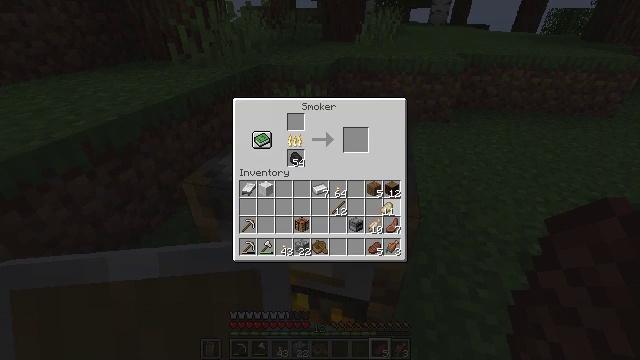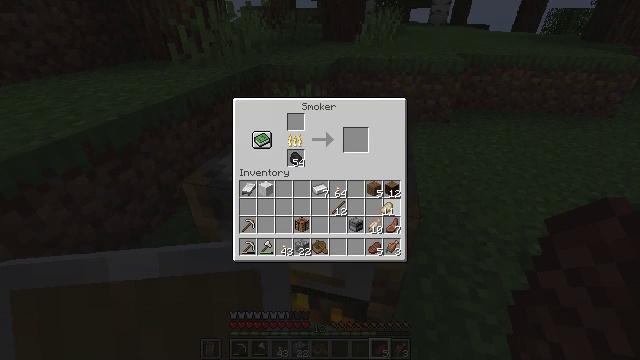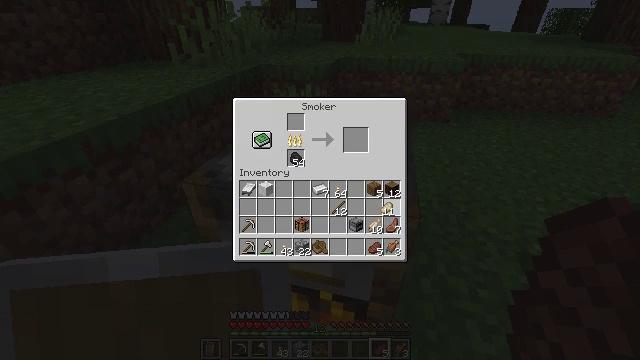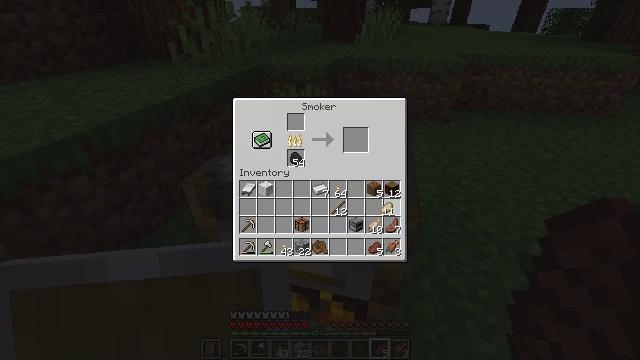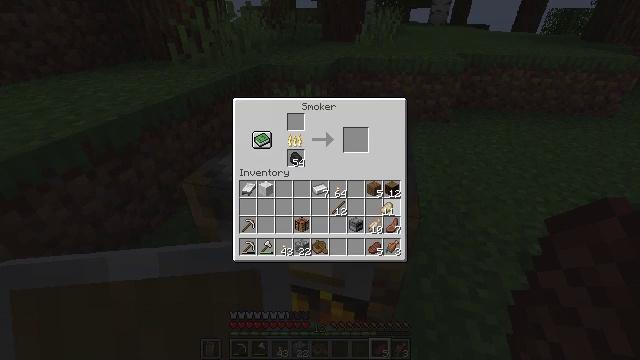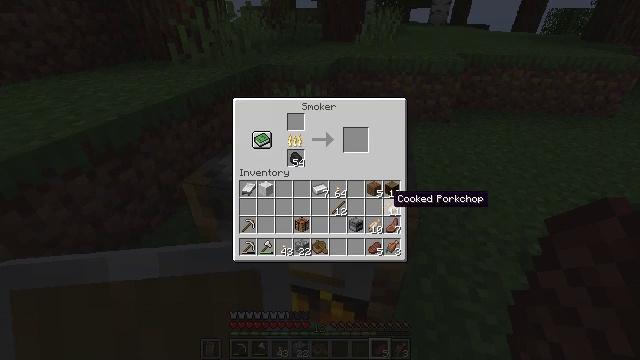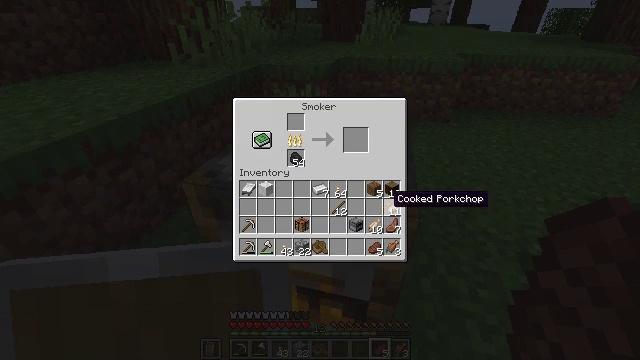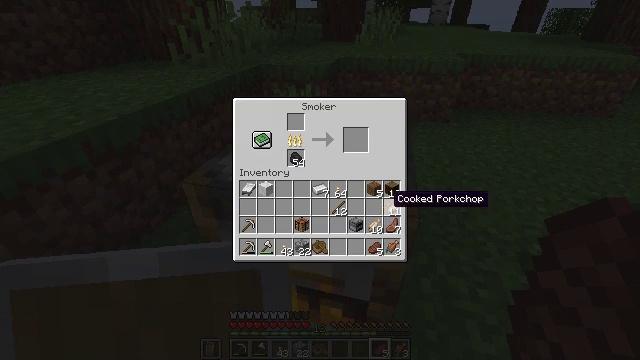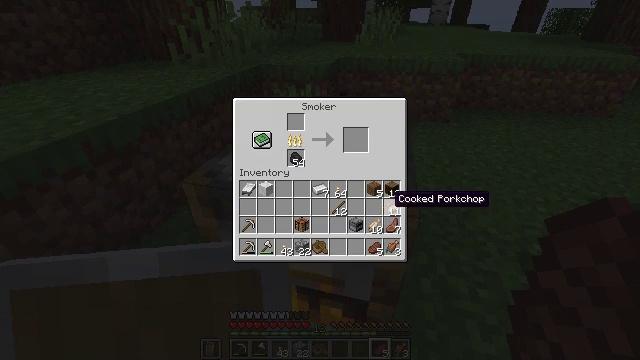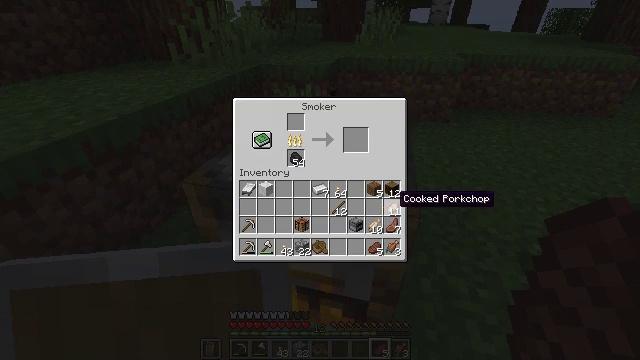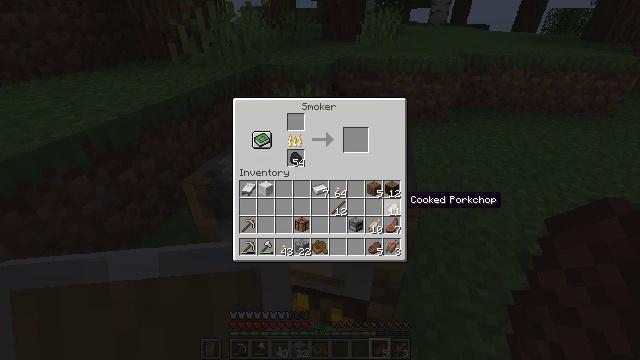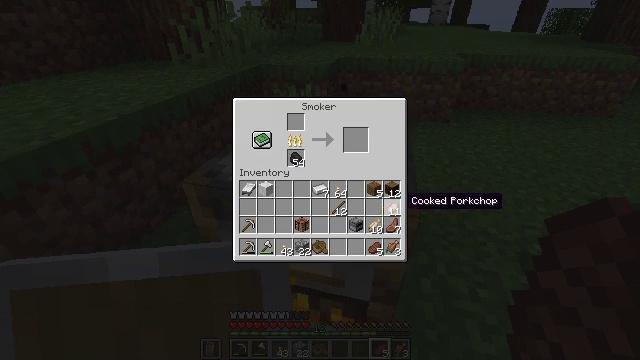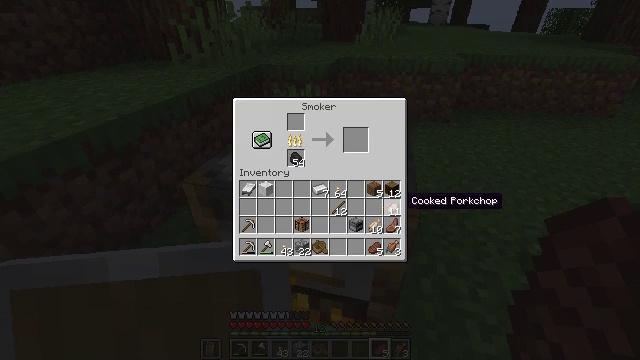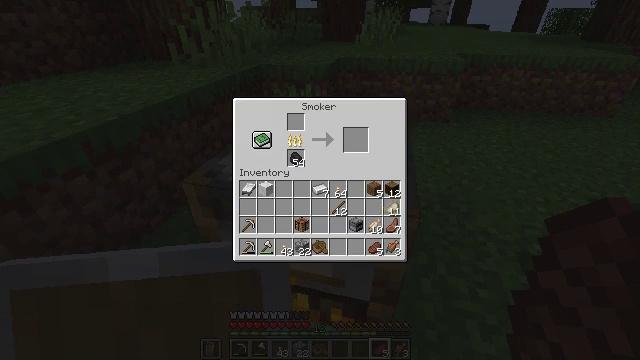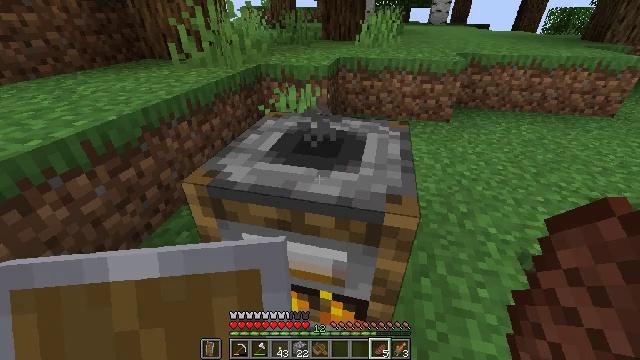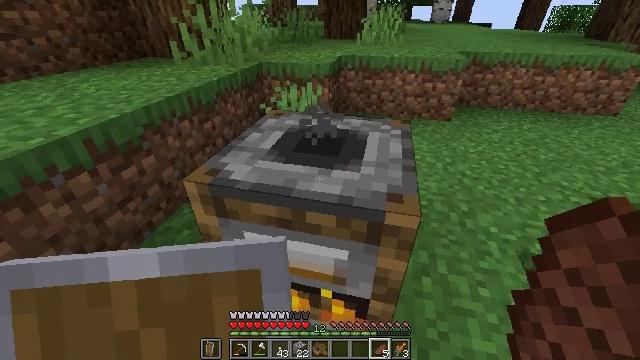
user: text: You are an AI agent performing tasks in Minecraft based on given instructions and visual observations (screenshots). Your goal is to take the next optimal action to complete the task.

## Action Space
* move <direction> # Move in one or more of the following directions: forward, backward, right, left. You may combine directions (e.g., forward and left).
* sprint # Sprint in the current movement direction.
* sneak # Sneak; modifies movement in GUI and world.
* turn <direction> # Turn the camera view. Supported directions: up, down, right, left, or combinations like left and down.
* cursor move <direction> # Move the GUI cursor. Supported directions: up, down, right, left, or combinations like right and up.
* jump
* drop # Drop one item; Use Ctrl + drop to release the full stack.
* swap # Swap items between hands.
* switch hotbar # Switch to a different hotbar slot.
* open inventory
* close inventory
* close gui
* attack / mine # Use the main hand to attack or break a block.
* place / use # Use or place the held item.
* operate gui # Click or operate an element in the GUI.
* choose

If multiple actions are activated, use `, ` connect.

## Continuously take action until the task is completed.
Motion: motion action
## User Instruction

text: Left-click on the smoker to mine it.
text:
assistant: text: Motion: no_op
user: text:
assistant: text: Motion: operate gui
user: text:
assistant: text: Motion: operate gui
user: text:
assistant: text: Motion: operate gui
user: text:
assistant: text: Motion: no_op
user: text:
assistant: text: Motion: no_op
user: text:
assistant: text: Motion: no_op
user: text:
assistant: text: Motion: no_op
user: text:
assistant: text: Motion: no_op
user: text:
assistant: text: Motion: cursor move right
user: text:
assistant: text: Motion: no_op
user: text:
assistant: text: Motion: no_op
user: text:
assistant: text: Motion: no_op
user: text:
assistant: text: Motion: no_op
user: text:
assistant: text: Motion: close gui
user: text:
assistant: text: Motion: no_op
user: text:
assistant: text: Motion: turn left
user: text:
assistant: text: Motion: no_op
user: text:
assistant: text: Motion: no_op
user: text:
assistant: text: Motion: no_op
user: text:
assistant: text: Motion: switch to hotbar 1
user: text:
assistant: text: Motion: switch to hotbar 1
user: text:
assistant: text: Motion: switch to hotbar 1
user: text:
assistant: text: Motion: turn left
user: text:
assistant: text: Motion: turn down
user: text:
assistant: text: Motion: attack / mine
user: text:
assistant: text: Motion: attack / mine
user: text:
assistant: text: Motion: attack / mine
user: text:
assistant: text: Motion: attack / mine
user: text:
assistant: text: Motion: attack / mine